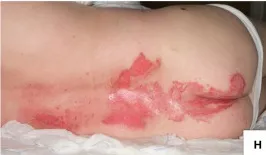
(G,H) Burn wounds on right arm, lower back and buttocks after 3 days. Lichtenberg figures not present.
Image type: medical_photograph (skin_photograph)